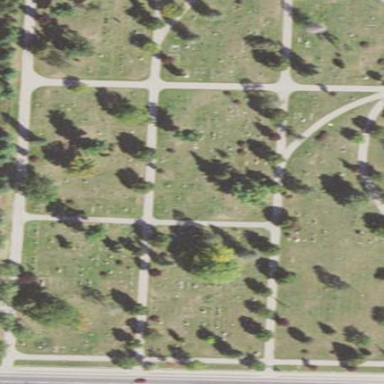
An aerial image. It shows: Sector in the cemetery.